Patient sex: M
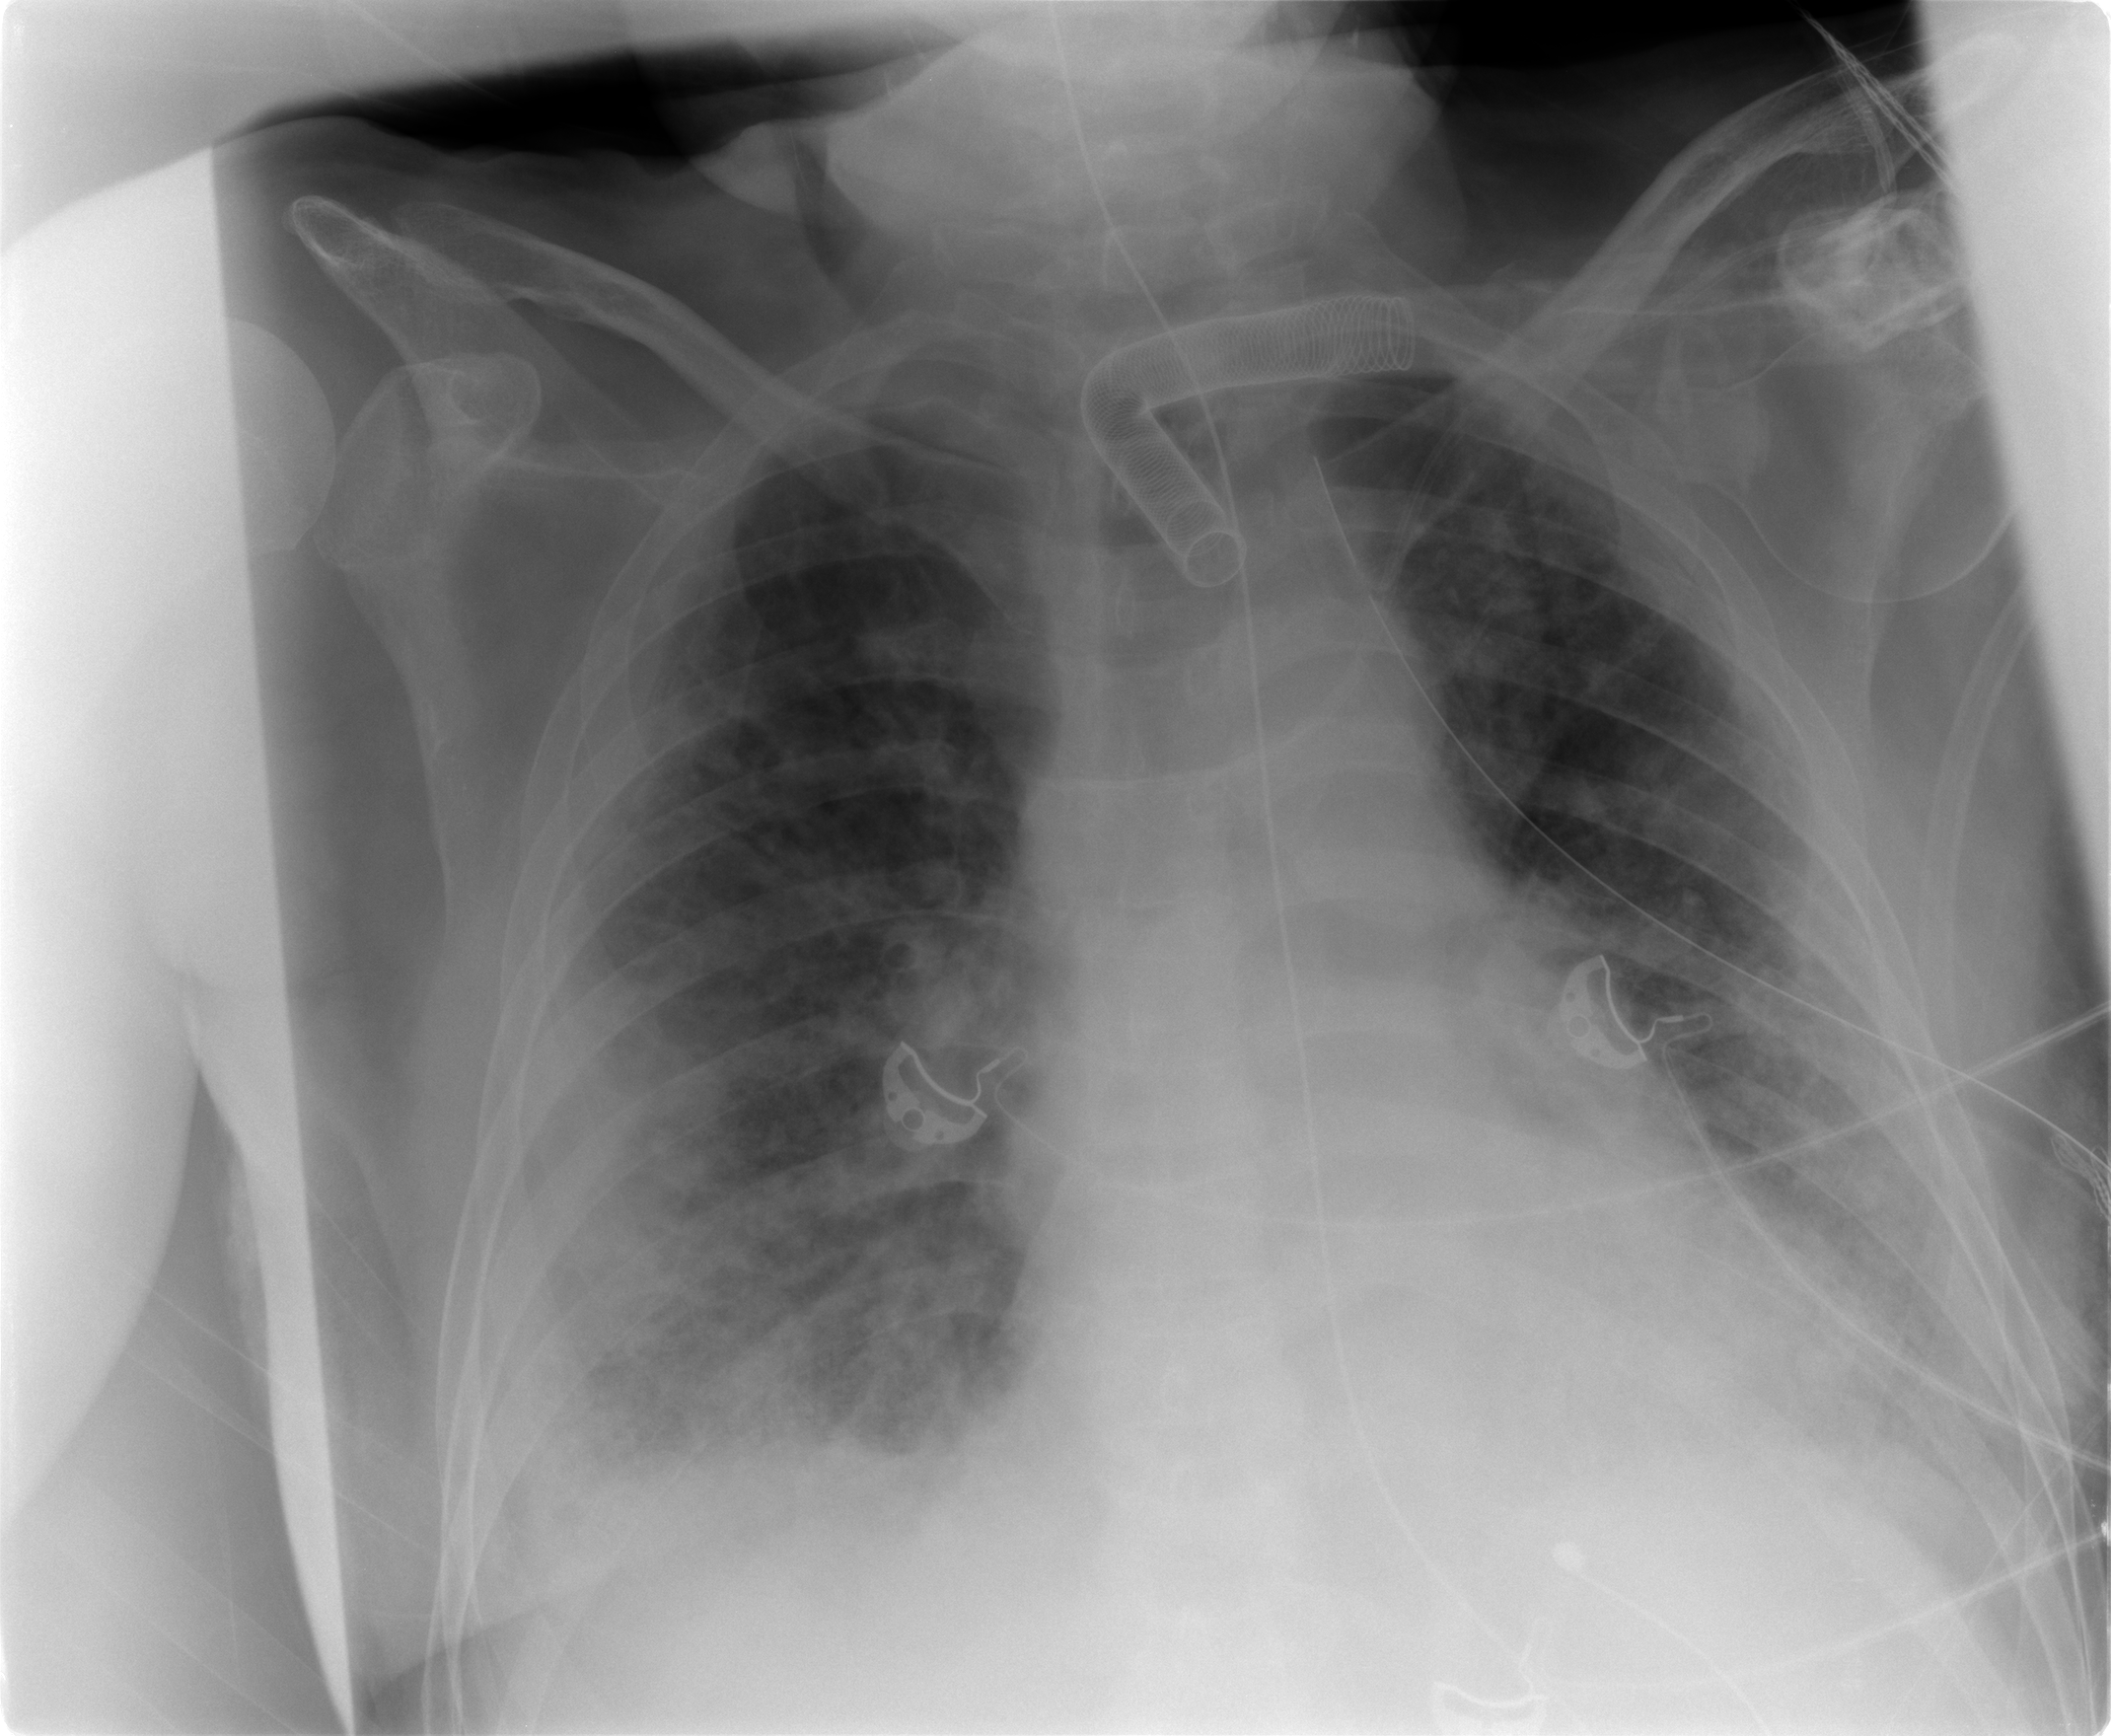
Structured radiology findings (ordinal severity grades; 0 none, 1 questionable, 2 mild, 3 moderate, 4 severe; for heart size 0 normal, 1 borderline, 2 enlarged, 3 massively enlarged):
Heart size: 2
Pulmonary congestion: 2
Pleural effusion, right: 2
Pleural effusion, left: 2
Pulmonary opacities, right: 3
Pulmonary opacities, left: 3
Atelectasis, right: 2
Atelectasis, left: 2